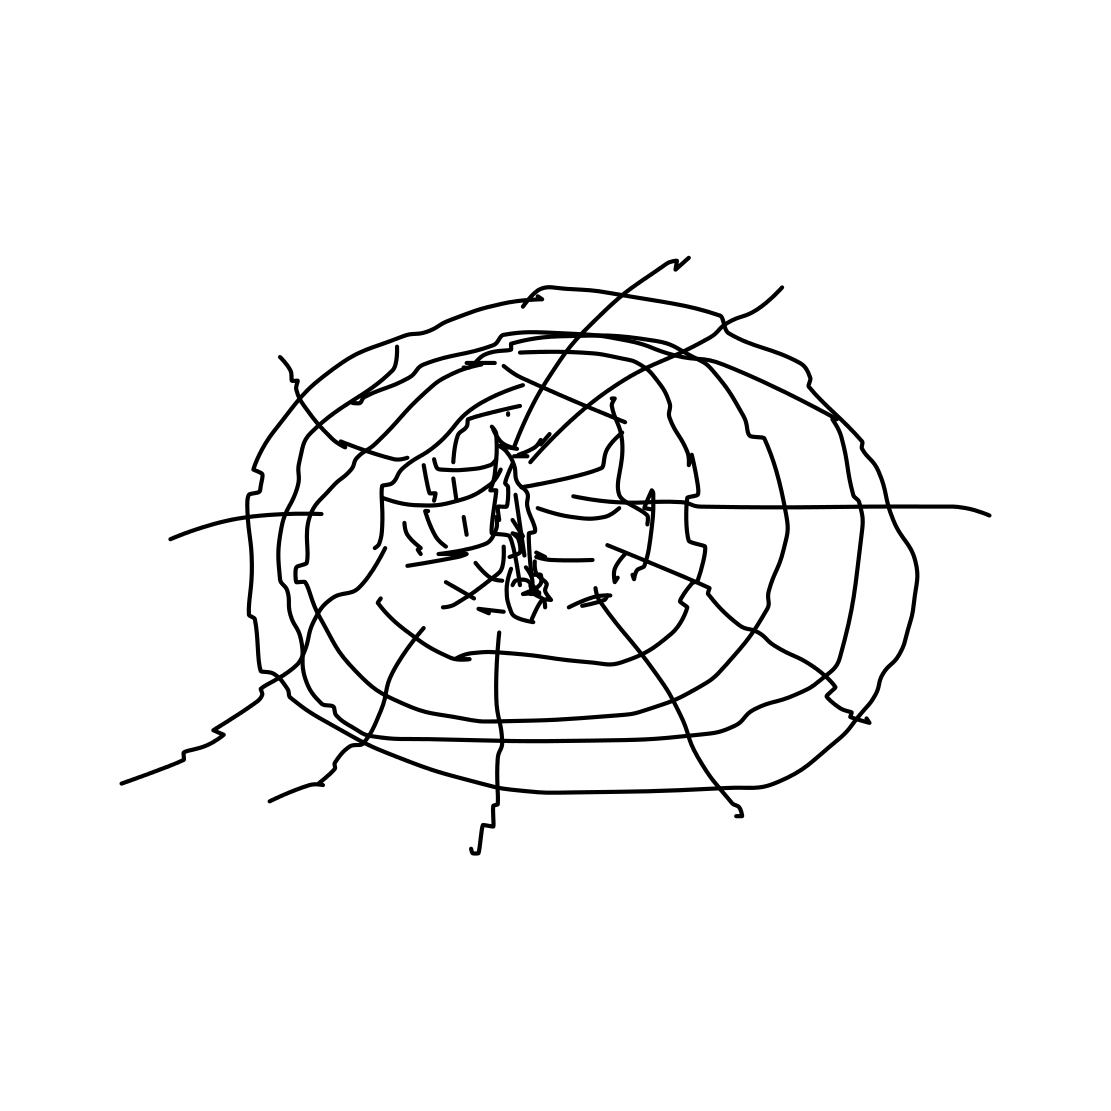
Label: spider